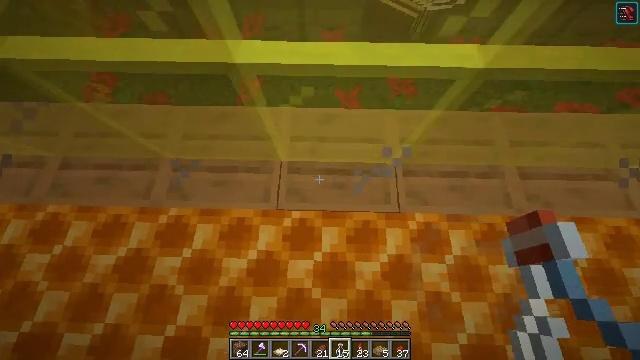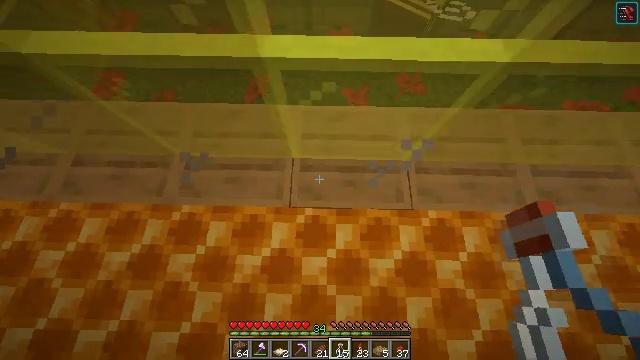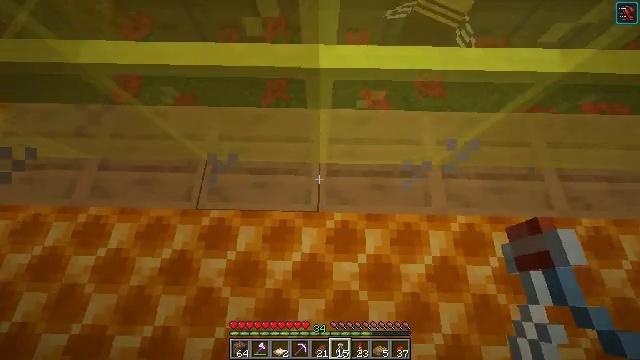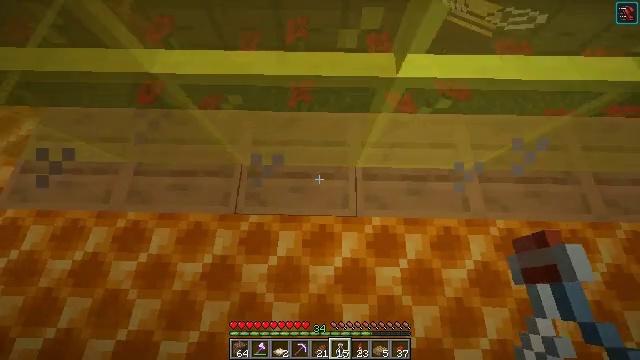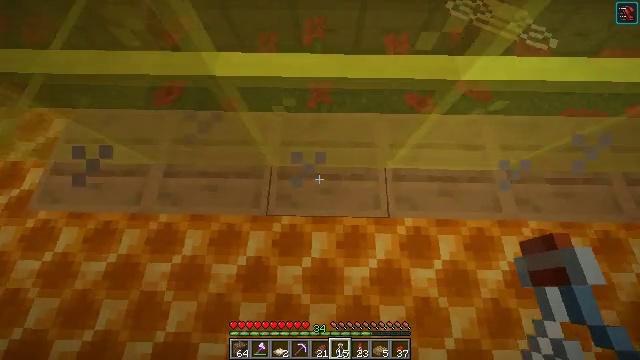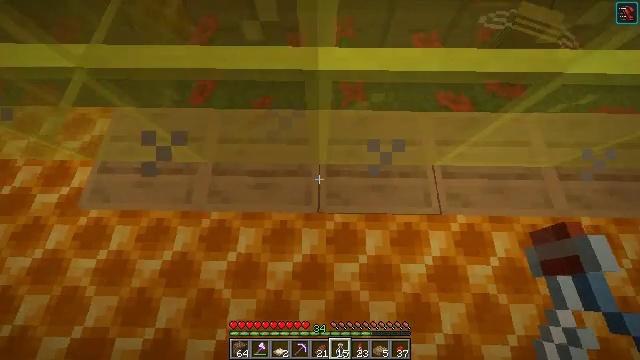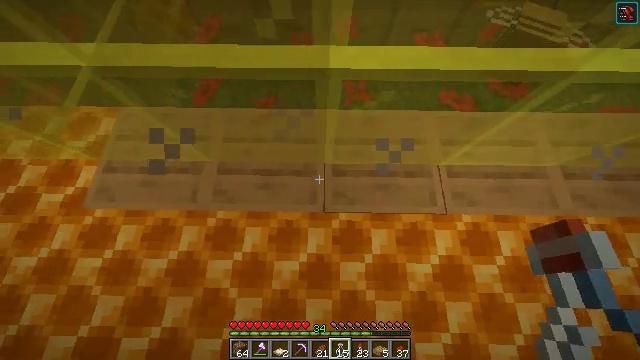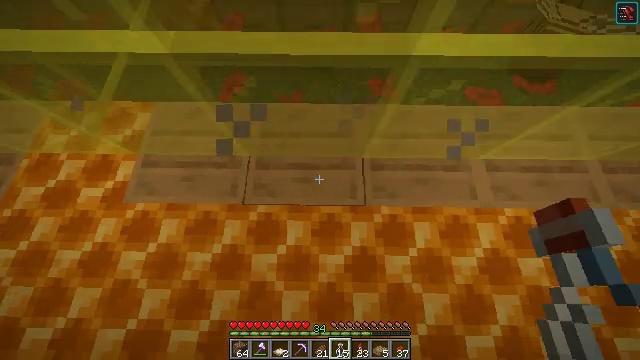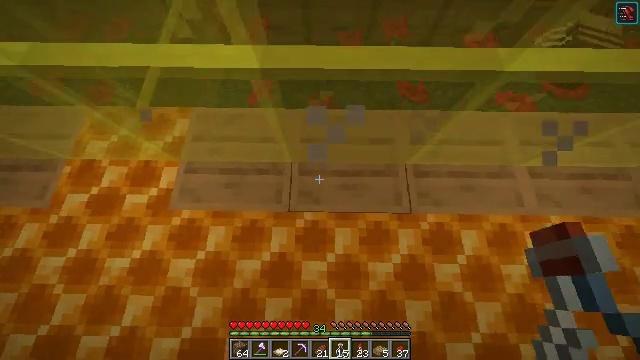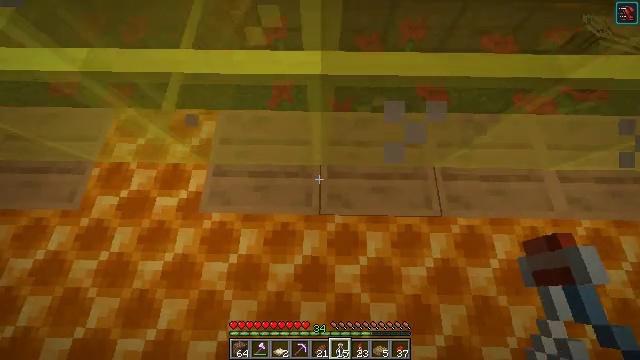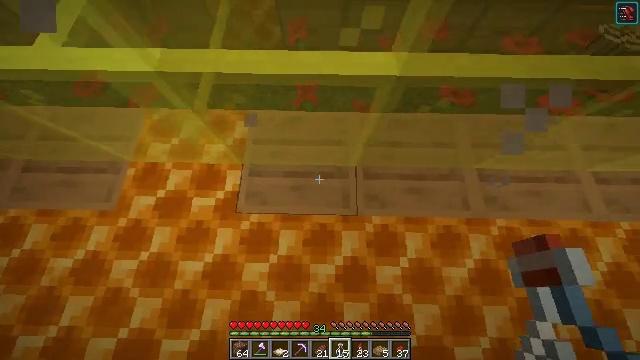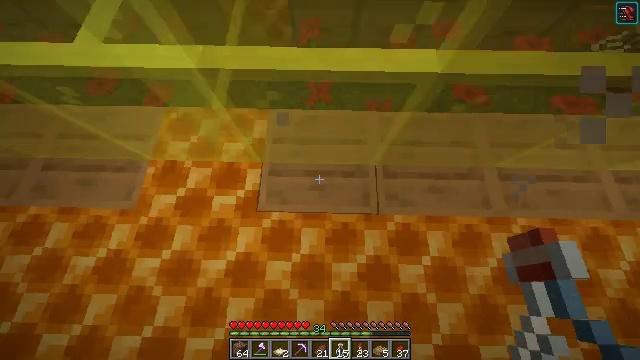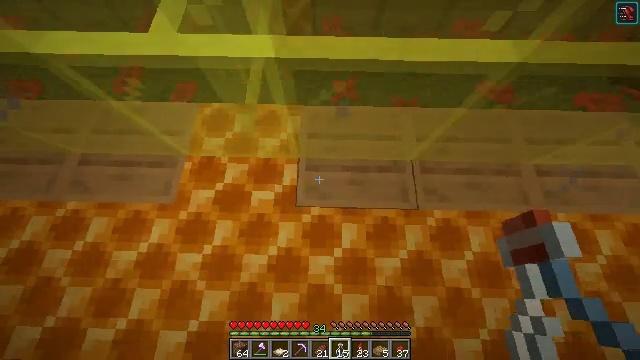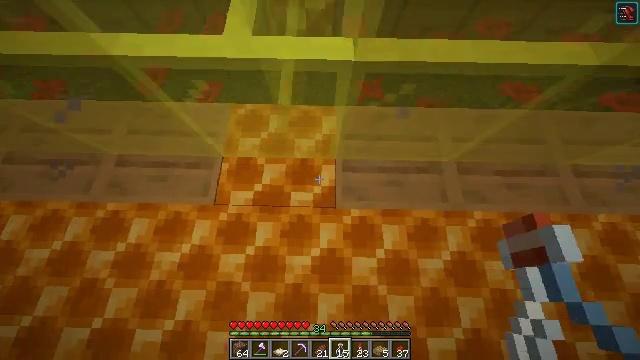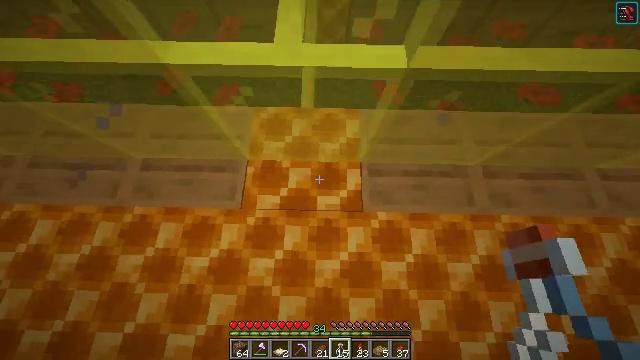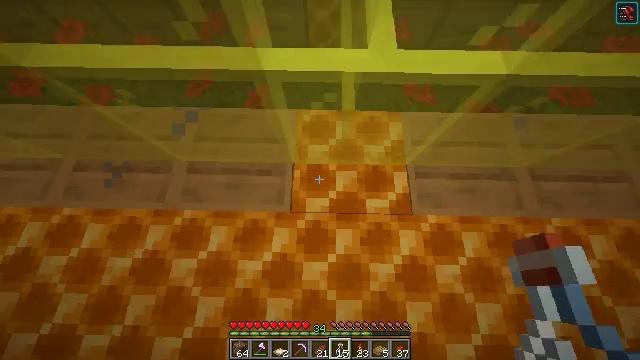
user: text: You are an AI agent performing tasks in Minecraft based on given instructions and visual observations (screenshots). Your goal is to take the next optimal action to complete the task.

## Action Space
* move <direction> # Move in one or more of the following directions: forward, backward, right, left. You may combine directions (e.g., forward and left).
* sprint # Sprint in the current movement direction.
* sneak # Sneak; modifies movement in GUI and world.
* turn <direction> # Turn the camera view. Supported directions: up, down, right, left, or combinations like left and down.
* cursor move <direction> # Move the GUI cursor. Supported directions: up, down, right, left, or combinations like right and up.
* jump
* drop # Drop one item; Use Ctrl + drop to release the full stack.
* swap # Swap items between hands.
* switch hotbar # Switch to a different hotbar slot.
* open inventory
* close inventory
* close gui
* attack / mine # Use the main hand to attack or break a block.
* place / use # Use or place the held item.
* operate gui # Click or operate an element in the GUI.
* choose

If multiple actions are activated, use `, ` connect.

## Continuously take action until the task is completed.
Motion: motion action
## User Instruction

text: Create a honey block using four honey bottles.
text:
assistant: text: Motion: move left, use / place
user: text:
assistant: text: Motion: move left, use / place
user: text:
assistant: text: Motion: move left, use / place
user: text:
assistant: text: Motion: move left, use / place
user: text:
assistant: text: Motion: move left, use / place
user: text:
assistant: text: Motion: move left, use / place
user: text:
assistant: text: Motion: move left, use / place
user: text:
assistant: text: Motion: move left, use / place
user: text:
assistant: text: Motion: move left, use / place
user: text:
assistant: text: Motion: move left, use / place
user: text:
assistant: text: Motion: move left, use / place
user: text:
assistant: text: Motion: move left, use / place
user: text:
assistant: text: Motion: move left, use / place
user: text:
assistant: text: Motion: move left, use / place
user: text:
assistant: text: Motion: use / place
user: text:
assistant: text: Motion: use / place
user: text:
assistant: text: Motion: move left, use / place
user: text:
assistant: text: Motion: move left, use / place
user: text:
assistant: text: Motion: move left, use / place
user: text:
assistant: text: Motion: move left, use / place
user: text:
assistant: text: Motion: move left, use / place
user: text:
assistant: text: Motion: move left, use / place
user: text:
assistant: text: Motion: move left, use / place
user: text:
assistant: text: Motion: move left, use / place
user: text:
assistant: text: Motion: move left, use / place
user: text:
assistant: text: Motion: move left, use / place
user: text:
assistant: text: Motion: move left, use / place
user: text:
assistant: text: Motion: move left, use / place
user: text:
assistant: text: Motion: move left, use / place
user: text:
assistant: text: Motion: move left, use / place